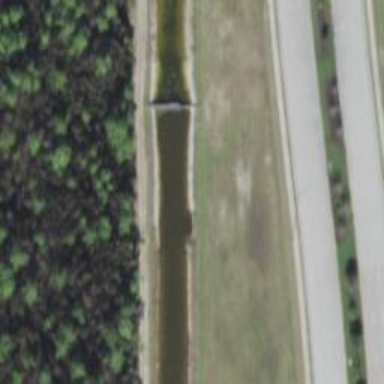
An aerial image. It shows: Canal.